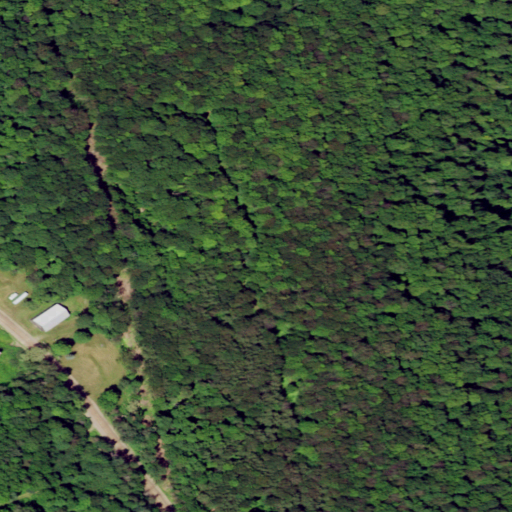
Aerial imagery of mountain in New York named Johnson Hill containing deciduous forest, mixed forest, open development, and low intensity development